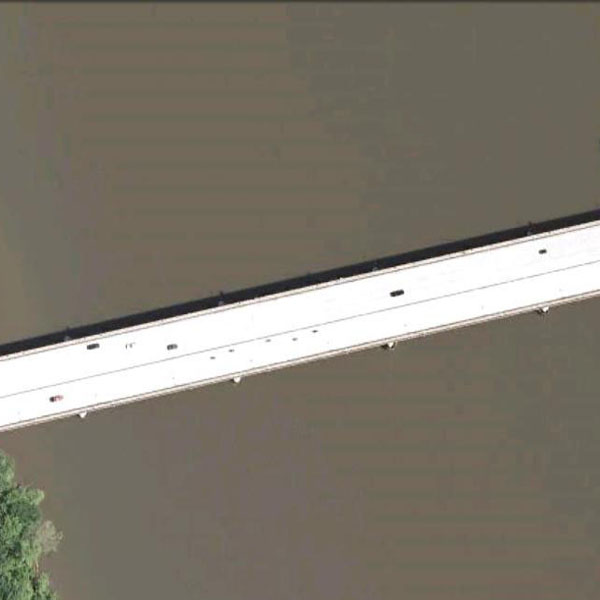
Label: Bridge